Question: I am attaching image to explain my question in more detail.
Also attaching android manifest.
'''
<manifest xmlns:android="http://schemas.android.com/apk/res/android"
package="XXXXXXXXXX"
android:versionCode="1"
android:versionName="1.0" >
<uses-sdk android:targetSdkVersion="15" android:minSdkVersion="8"/>
<application
android:icon="@drawable/ic_launcher"
android:label="@string/app_name"
android:hardwareAccelerated="true">
<activity
android:label="@string/app_name"
android:name="TabsMainActivity"
<!-- If I remove the line below I get normal
ICS action bar instead of title bar u see in below image -->
android:theme="@style/Theme.PageIndicatorDefaults">
<intent-filter >
<action android:name="android.intent.action.MAIN" />
<category android:name="android.intent.category.LAUNCHER" />
</intent-filter>
</activity>
</application>
</manifest>
'''
Also if you see the edit text and spinner UI , its like one that we see on android versions below ICS.
And Screenshot is from my phone running ICS 4.0.4.

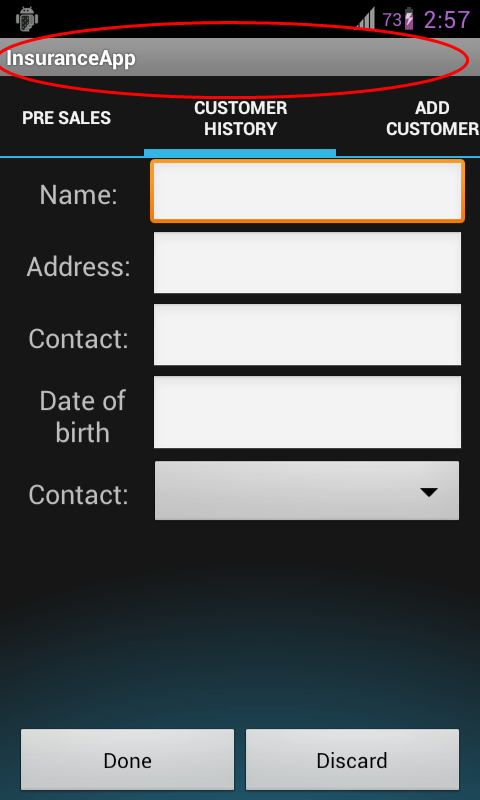
Answer: I solved the problem by editing vpi__styles.xml from ViewPagerIndicator.
The code before I edited was : -
'''
<style name="Theme.PageIndicatorDefaults" parent="android.Theme">
<item name="vpiCirclePageIndicatorStyle">@style/Widget.CirclePageIndicator</item>
<item name="vpiTitlePageIndicatorStyle">@style/Widget.TitlePageIndicator</item>
<item name="vpiTabPageIndicatorStyle">@style/Widget.TabPageIndicator</item>
<item name="vpiTabTextStyle">@style/Widget.TabPageIndicator.Text</item>
</style>
'''
The code after I edited file is :-
'''
<style name="Theme"></style> <!-- I declared new style which dont have parent with android.Theme -->
<style name="Theme.PageIndicatorDefaults" parent="Theme"> <!-- Extended this style from style I declared above -->
<item name="vpiCirclePageIndicatorStyle">@style/Widget.CirclePageIndicator</item>
<item name="vpiTitlePageIndicatorStyle">@style/Widget.TitlePageIndicator</item>
<item name="vpiTabPageIndicatorStyle">@style/Widget.TabPageIndicator</item>
<item name="vpiTabTextStyle">@style/Widget.TabPageIndicator.Text</item>
</style>
'''
This solved the problem and shows action bar instead of title bar on android 4 devices and normal title bar on android 2.1- 2.3.x devices.